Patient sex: F
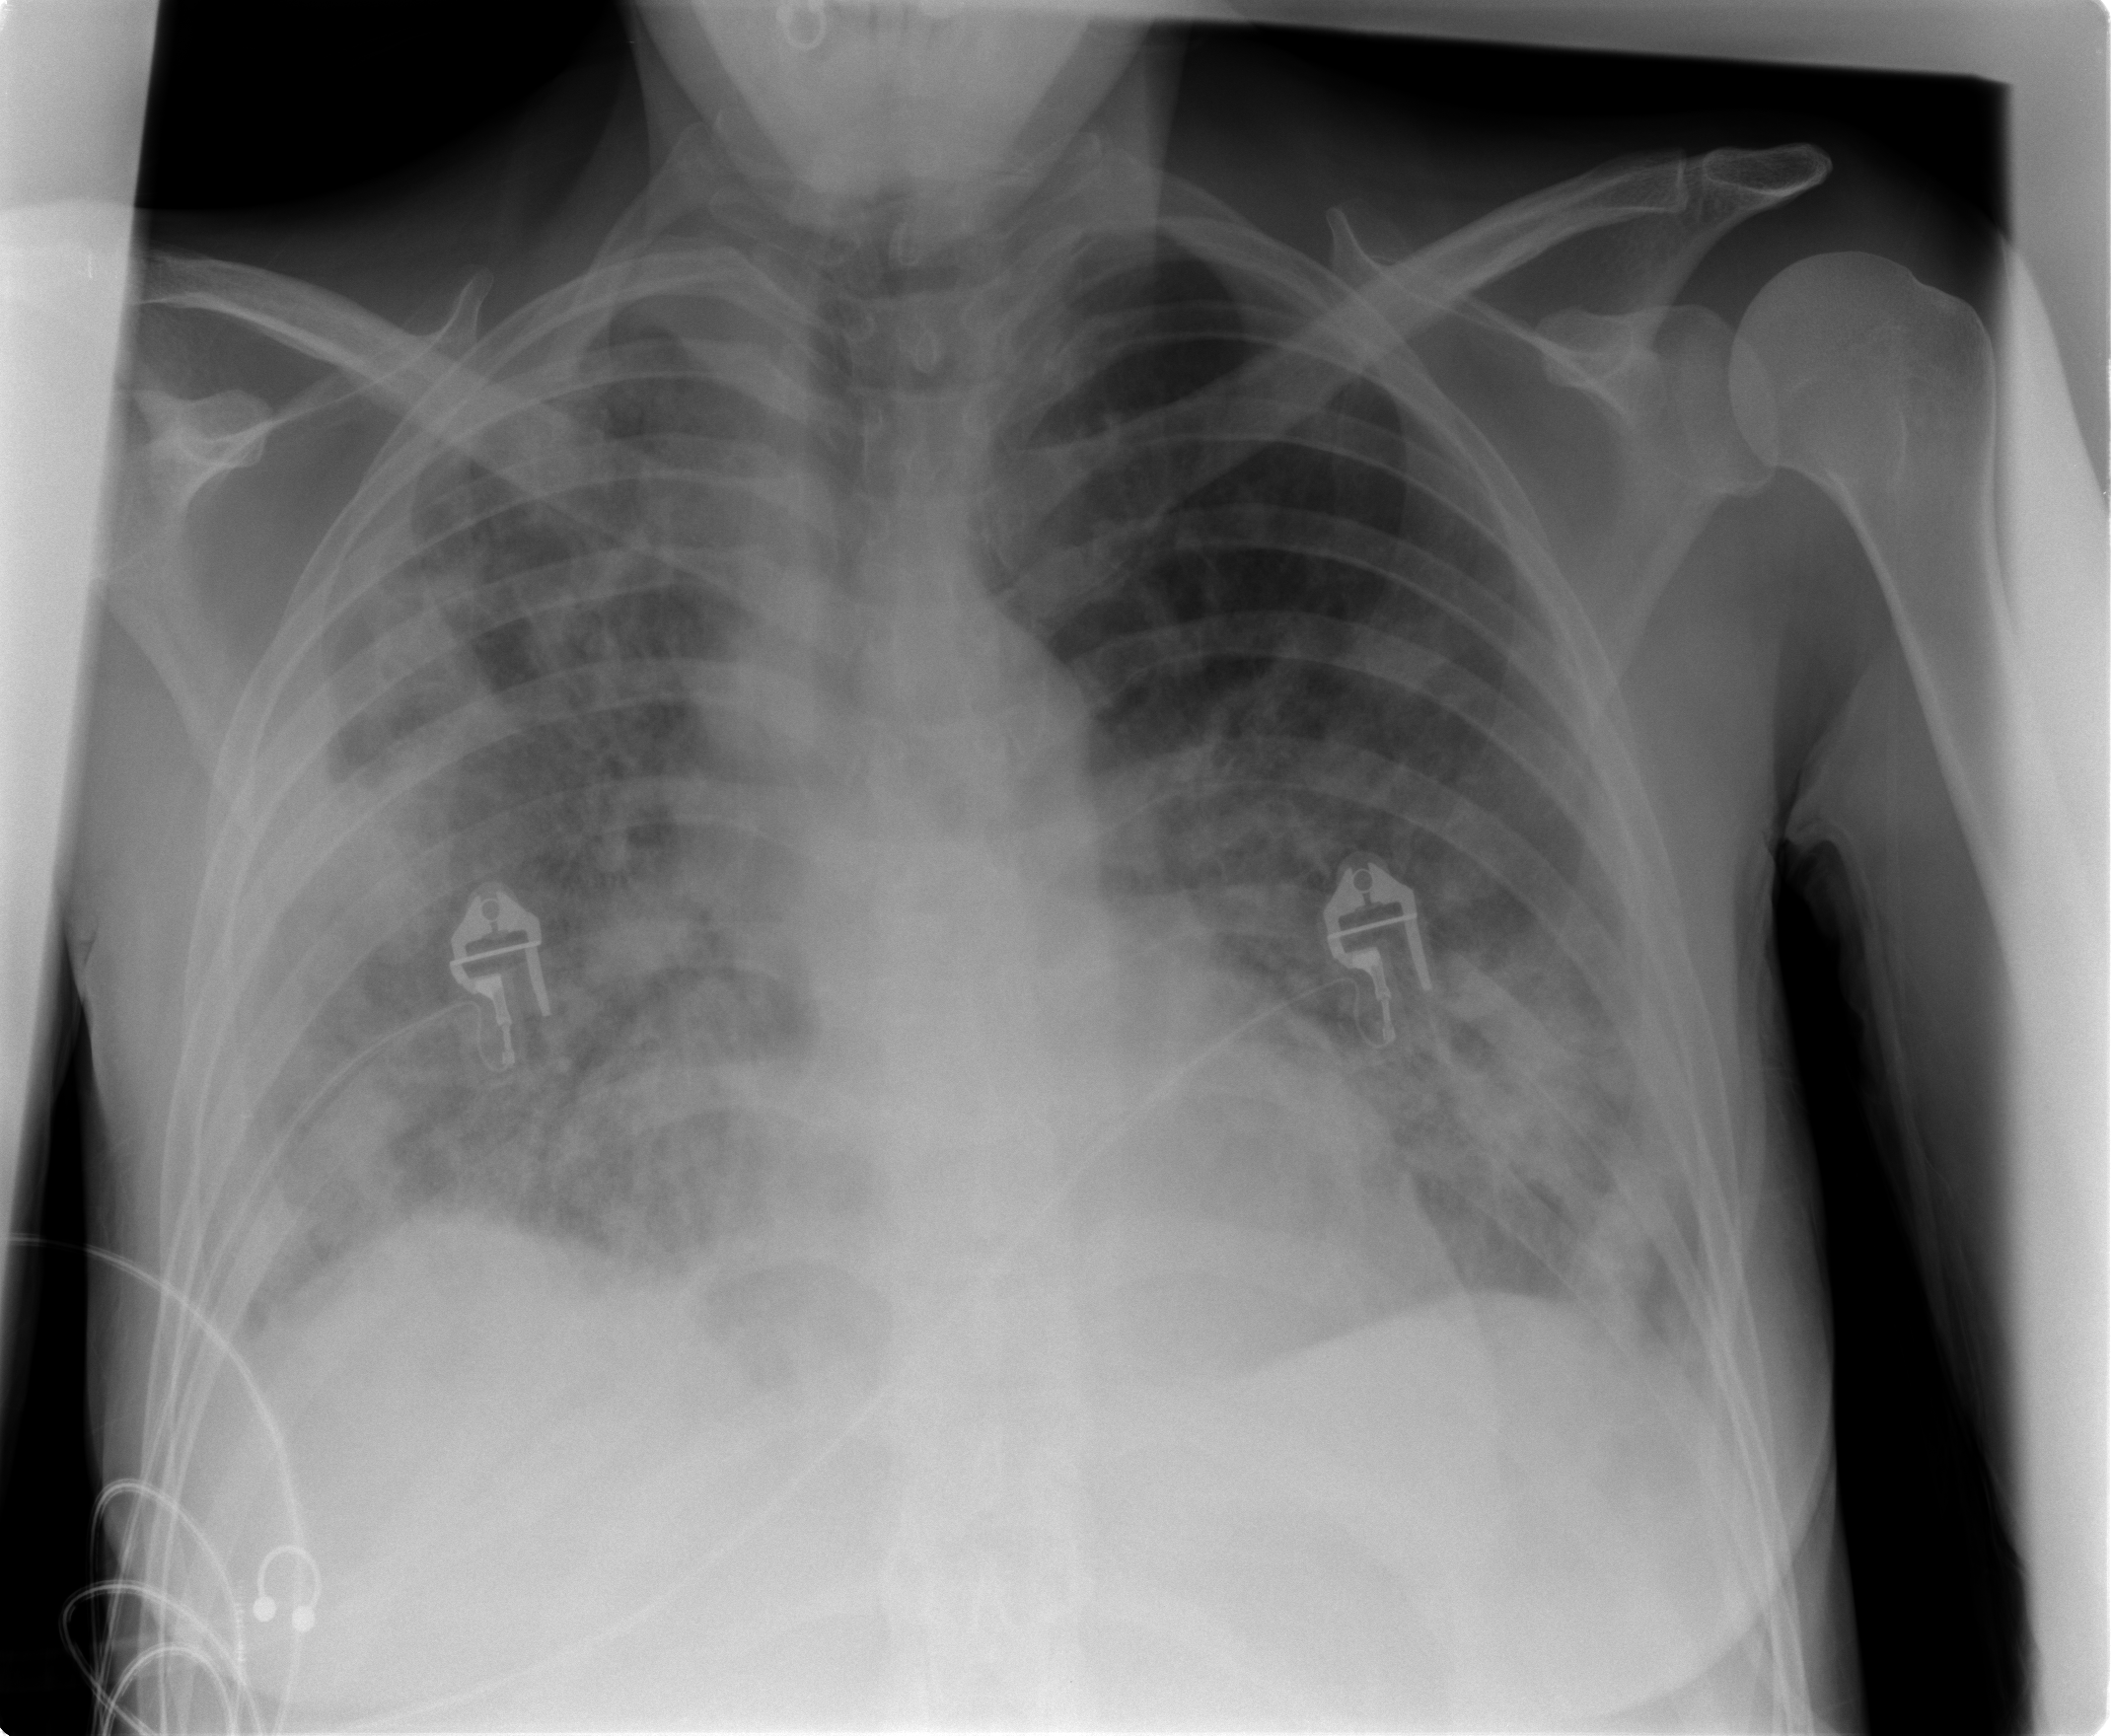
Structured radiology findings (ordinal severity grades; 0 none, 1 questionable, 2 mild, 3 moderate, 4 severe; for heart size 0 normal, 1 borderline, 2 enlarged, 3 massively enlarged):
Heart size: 2
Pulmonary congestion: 0
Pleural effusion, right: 2
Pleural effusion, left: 2
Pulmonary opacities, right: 3
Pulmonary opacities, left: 3
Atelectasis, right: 4
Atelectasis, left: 3